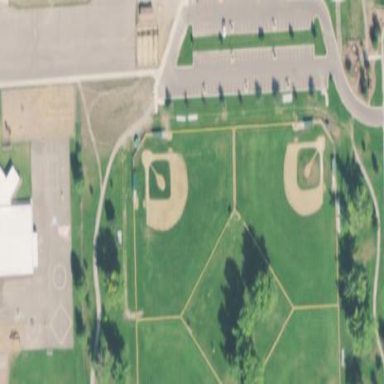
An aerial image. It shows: Baseball pitch for leisure land.